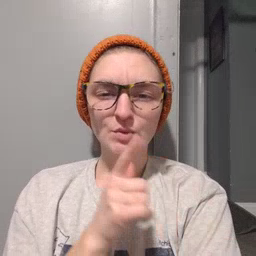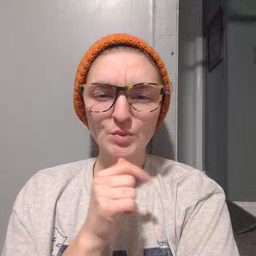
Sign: who